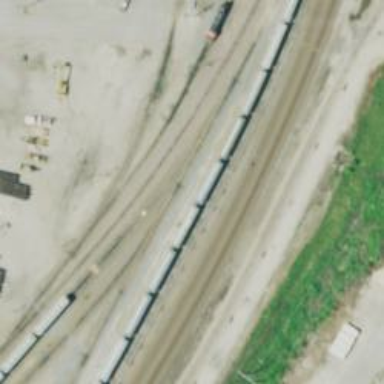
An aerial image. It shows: Railway siding with rails.